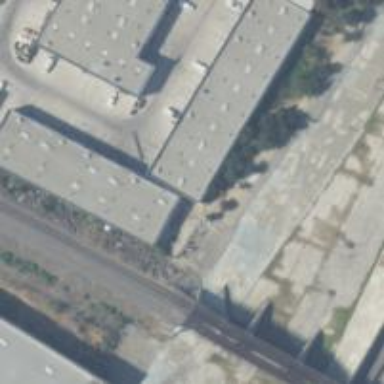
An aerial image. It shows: Warehouse building.